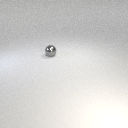
small gray metal sphere